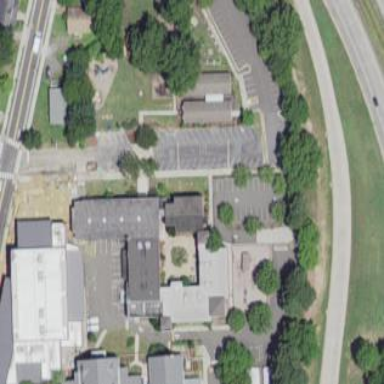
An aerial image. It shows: School building.